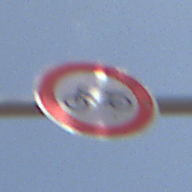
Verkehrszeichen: VerbotMofas
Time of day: MorningAfternoon
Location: Outdoor (Nature)
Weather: PartlyCloudy
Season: NotSpecified
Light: Natural